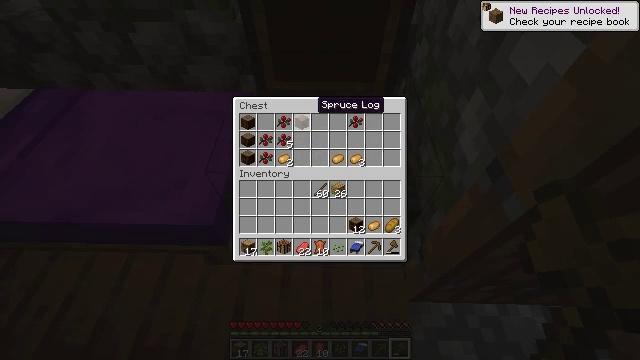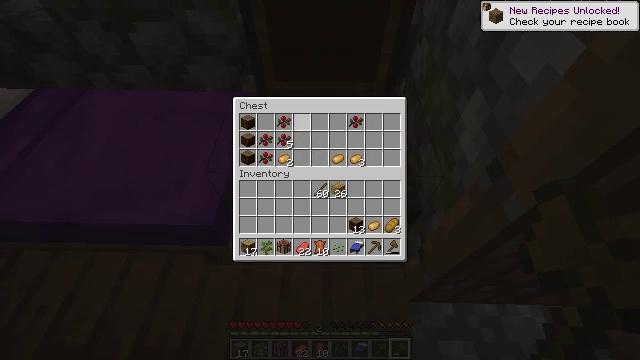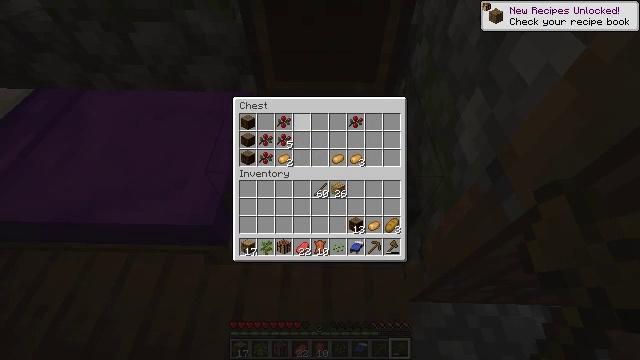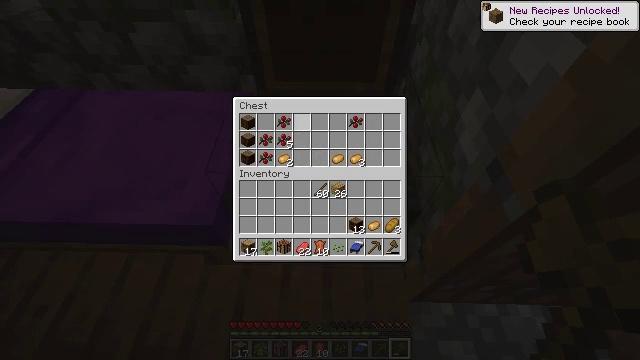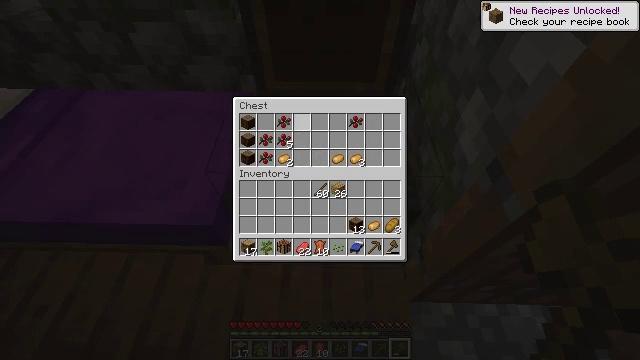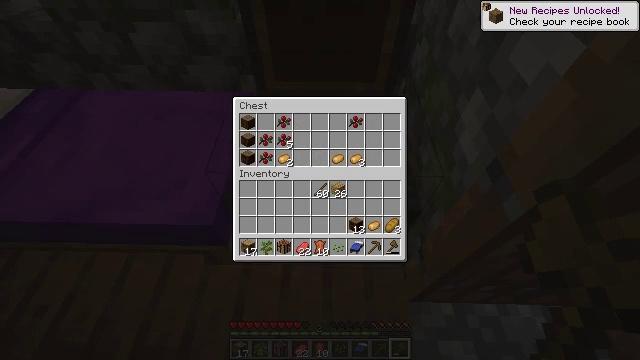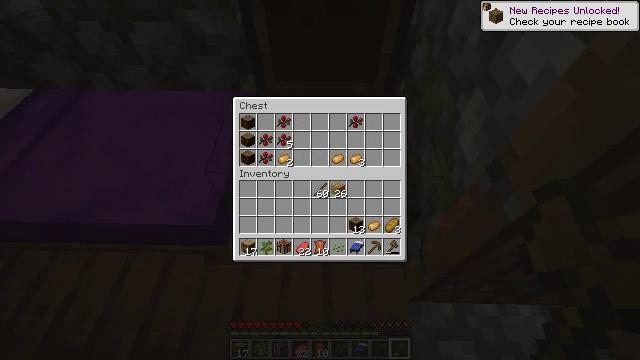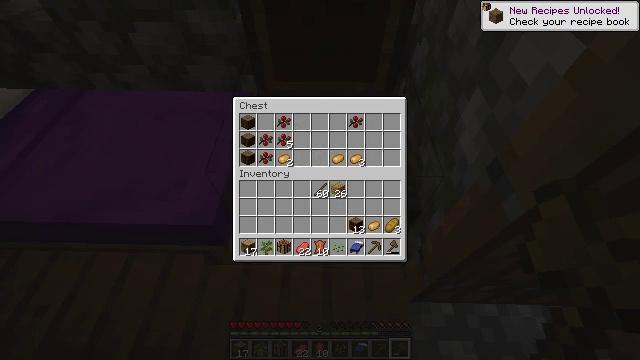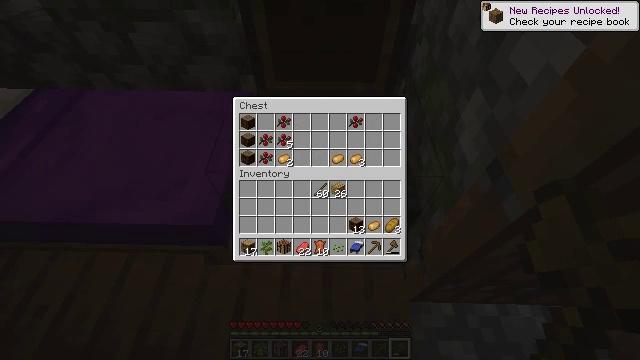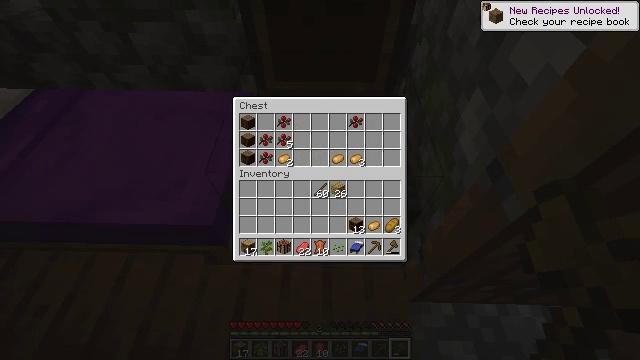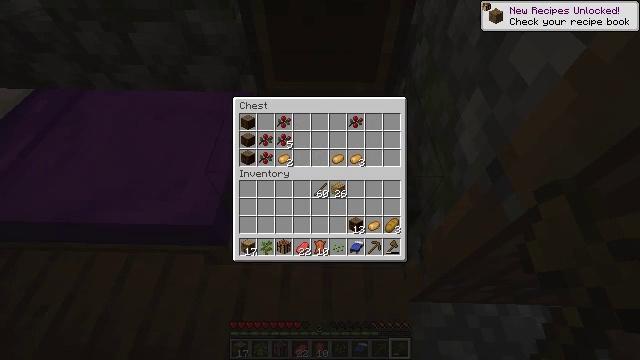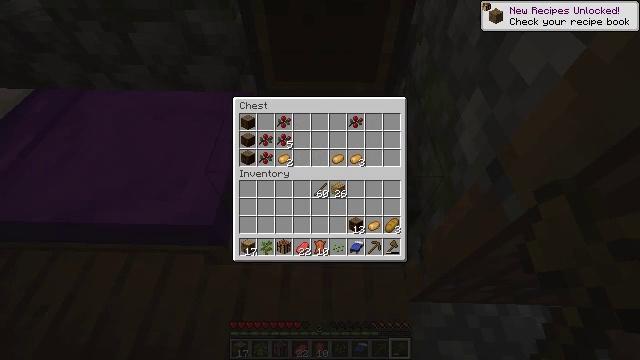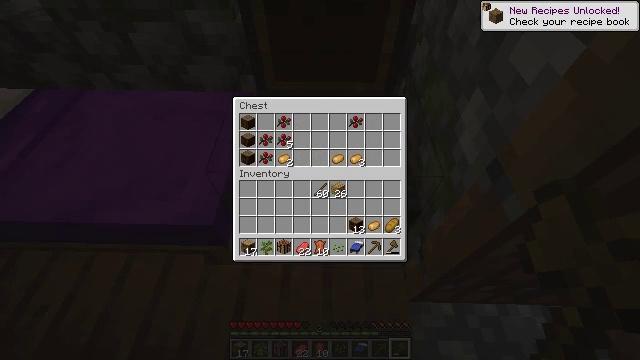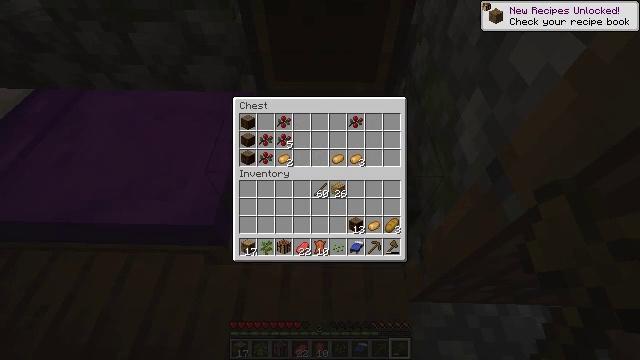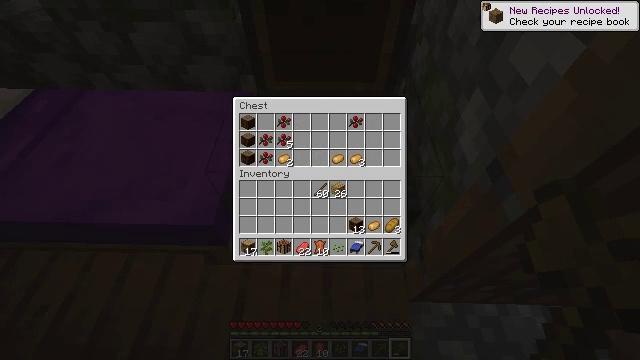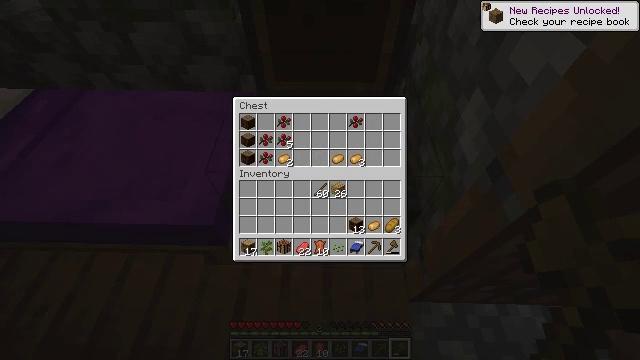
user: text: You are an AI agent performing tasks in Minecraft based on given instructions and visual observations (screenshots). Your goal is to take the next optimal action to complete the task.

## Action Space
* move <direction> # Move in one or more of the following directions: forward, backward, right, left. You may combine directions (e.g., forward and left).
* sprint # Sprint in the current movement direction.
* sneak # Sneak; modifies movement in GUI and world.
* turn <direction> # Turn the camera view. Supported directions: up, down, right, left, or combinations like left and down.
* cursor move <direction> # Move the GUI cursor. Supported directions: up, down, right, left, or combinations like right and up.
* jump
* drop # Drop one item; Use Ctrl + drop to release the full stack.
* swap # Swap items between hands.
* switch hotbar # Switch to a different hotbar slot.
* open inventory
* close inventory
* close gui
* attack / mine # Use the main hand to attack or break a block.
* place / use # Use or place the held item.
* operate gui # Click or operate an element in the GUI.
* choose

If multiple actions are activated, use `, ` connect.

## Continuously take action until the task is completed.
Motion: motion action
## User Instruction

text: Attack the pumpkin to gather it.
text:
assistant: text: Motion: sneak, operate gui
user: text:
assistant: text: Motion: sneak, operate gui
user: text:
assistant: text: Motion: sneak, operate gui
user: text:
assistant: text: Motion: sneak, cursor move left
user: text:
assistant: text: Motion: sneak, cursor move left
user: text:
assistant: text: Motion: sneak, cursor move left and up
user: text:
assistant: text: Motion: sneak
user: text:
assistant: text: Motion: sneak
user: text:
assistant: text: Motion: sneak
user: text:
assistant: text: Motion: sneak
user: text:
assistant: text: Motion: sneak
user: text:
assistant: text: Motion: sneak
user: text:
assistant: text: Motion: sneak
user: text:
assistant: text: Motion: sneak
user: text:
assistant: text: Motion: sneak, operate gui
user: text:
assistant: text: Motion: sneak, operate gui
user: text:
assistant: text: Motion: sneak, cursor move down, operate gui
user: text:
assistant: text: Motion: sneak, cursor move down, operate gui
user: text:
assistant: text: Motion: sneak, operate gui
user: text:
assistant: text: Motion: sneak, operate gui
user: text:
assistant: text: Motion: sneak
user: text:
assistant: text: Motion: sneak, operate gui
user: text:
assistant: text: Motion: sneak, operate gui
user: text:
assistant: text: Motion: sneak, cursor move down
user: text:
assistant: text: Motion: sneak, operate gui
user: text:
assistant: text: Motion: sneak, operate gui
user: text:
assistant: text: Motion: sneak, operate gui
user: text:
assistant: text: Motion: sneak, operate gui
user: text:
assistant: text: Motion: sneak
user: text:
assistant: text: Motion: sneak, operate gui